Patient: sex F, age 26
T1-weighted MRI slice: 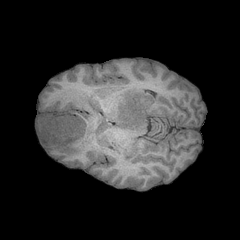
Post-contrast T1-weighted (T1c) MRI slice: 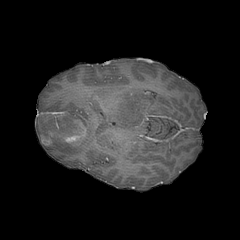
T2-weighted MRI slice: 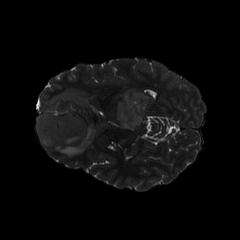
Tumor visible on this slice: yes
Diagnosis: Glioblastoma, IDH-wildtype
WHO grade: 4